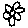
Label: flower